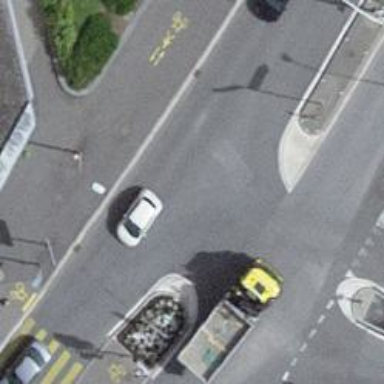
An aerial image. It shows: Road with traffic signals.